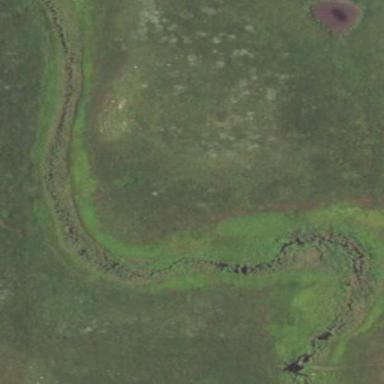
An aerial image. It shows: Wetland area characterized by wet meadow.